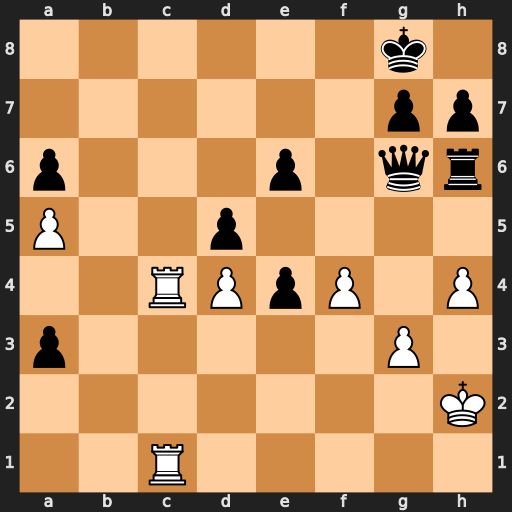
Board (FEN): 6k1/6pp/p3p1qr/P2p4/2RPpP1P/p5P1/7K/2R5
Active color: w
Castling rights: -
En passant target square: -
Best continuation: Rc8+ Qe8 Rxe8+